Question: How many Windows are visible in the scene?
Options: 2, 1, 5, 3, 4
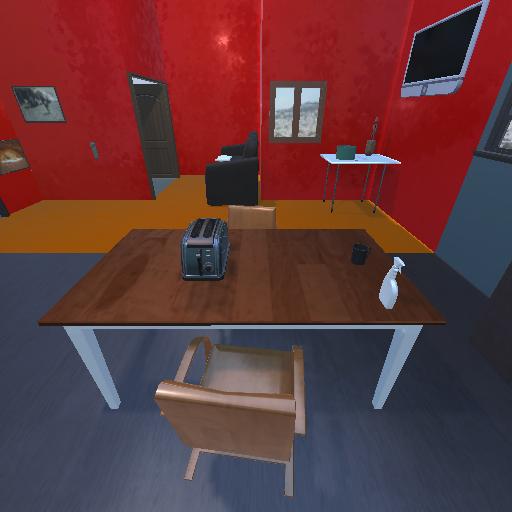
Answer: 2